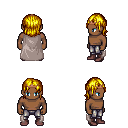
a pixel art fantasy rpg character, male body template, human, dark skin, gray cape, metal pants, blonde long bangs hairstyle, bronze tiara, maroon shoes, four views (front, back, left, right), 2x2 character sprite sheet, small pixel art, hard edges, no anti-aliasing